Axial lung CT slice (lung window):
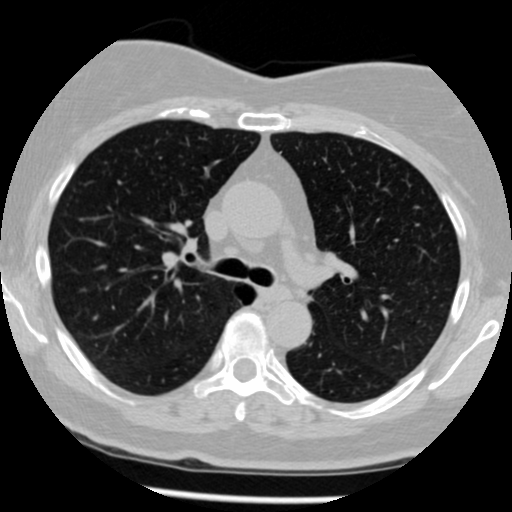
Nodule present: no